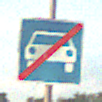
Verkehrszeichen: EndeKraftfahrstrasse
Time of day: SunriseSunset
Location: Outdoor (Suburban)
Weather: PartlyCloudy
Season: NotSpecified
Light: Natural